【题型】填空题　【知识点】解析几何　【难度】medium
已知\(F_1\)，\(F_2\)分别为椭圆\(C:\frac{x^2}{a^2}+\frac{y^2}{b^2}=1(a>b>0)\)的左、右焦点，过\(F_1\)的直线与\(C\)交于\(P\)，\(Q\)两点，若\(|PF_1|=2|PF_2|=3|F_1Q|\)，则\(C\)的离心率是\(\boldsymbol{\frac{\sqrt{3}}{3}}\)。

\vspace{1em}

\noindent
【解答】
【分析】根据椭圆定义，\(|PF_1|\)，\(|PF_2|\)，\(|QF_1|\)，\(|QF_2|\)都用\(a\)表示，由\(\cos\angle QF_1F_2 = -\cos\angle PF_1F_2\)，构造齐次式即可求解。

\vspace{1em}

\noindent
【解答】解：依题意得\(|PF_1|+|PF_2|=2a\)，\(|QF_1|+|QF_2|=2a\)，又\(|PF_1|=2|PF_2|=3|F_1Q|\)，

\vspace{0.5em}

\noindent
则\(|PF_1|=\frac{4}{3}a\)，\(|PF_2|=\frac{2}{3}a\)，\(|QF_1|=\frac{4}{9}a\)，\(|QF_2|=\frac{14}{9}a\)，

\vspace{0.5em}

\noindent
则\(\cos\angle QF_1F_2 = -\cos\angle PF_1F_2\)，

\vspace{0.5em}

\noindent
则
\[
\frac{(2c)^2+\left(\frac{4}{9}a\right)^2-\left(\frac{14}{9}a\right)^2}{2\cdot 2c\cdot \frac{4}{9}a} = -\frac{(2c)^2+\left(\frac{4}{3}a\right)^2-\left(\frac{2}{3}a\right)^2}{2\cdot 2c\cdot \frac{4}{3}a},
\]

\vspace{0.5em}

\noindent
即\(12c^2+\frac{16}{27}a^2-\frac{196}{27}a^2 = -4c^2-\frac{16}{9}a^2+\frac{4}{9}a^2\)，

\vspace{0.5em}

\noindent
则\(16c^2=\frac{144}{27}a^2\)，则\(e^2=\frac{1}{3}\)，

\vspace{0.5em}

\noindent
即\(e=\frac{\sqrt{3}}{3}\)。

\vspace{0.5em}

\noindent
故答案为：\(\frac{\sqrt{3}}{3}\)。

\vspace{1em}

\vspace{1em}

\noindent
【点评】本题考查椭圆的几何性质，化归转化思想，属中档题。
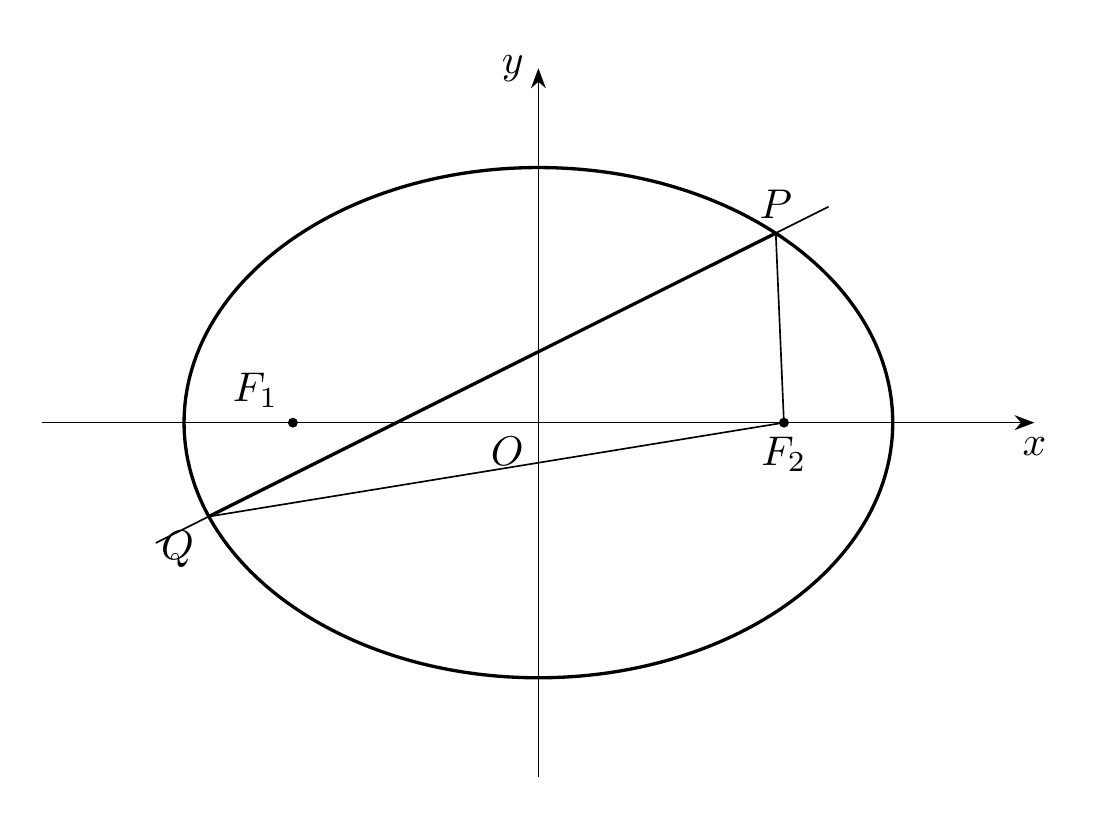